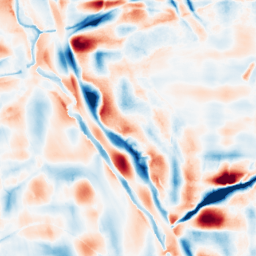
Category: wavelet
Decomposition family: wavelet_dwt
Decomposition parameters: wavelet: sym4
level: 5
Upsampling method: linear_exact
Upsampling parameters: scale: 4
Upsampling scale: 4